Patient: sex F, age 49
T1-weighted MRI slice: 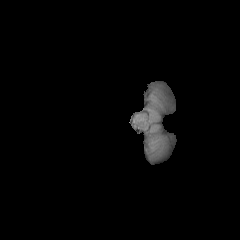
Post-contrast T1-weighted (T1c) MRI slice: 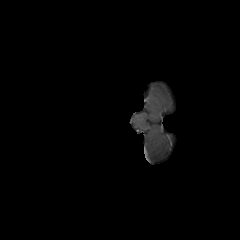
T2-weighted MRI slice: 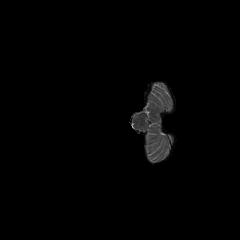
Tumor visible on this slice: no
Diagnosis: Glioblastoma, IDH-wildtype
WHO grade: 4